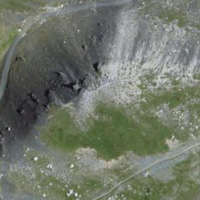
EUNIS habitat code: 48
Species observed at this site:
Juncus jacquinii